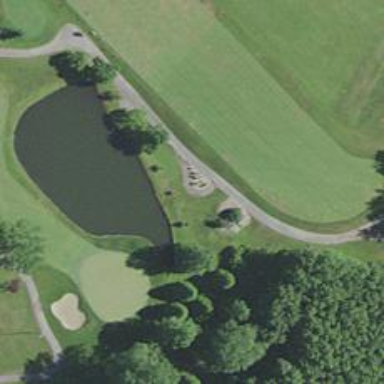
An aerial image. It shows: Path for both road and golf.